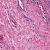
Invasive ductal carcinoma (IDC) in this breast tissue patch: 0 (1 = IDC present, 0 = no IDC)